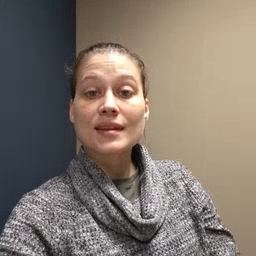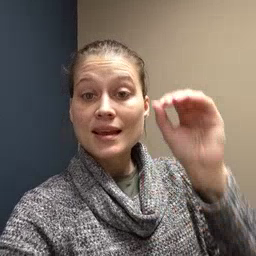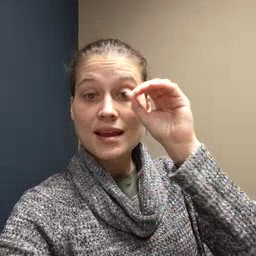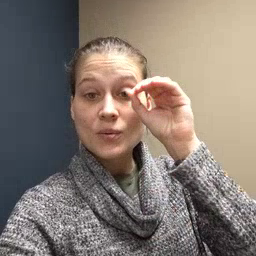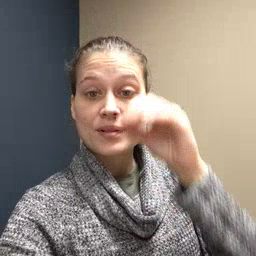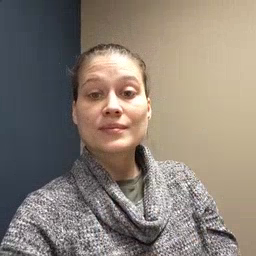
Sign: owl